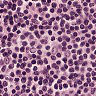
Metastatic tissue present: no